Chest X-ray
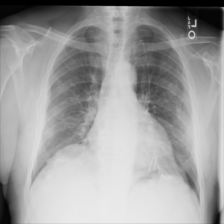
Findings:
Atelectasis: negative
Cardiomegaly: positive
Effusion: negative
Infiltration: negative
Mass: negative
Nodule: negative
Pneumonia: negative
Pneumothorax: negative
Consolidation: negative
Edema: negative
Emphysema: negative
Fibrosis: negative
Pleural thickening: negative
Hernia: negative